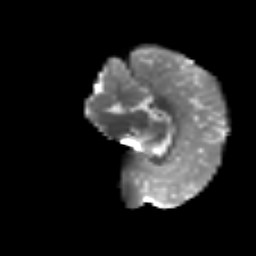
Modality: T2w
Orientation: sagittal
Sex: female
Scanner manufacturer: siemens
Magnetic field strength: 3 T
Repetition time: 5 s
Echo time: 0.071 s